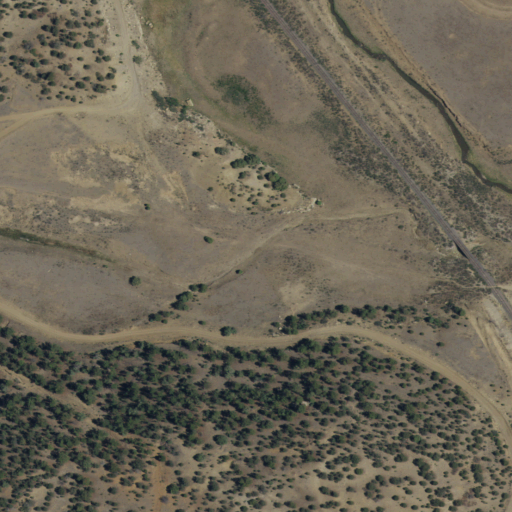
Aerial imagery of valley in New Mexico named Gachupin Canyon containing shrub, evergreen forest, grassland, herbaceous wetlands, and woody wetlands